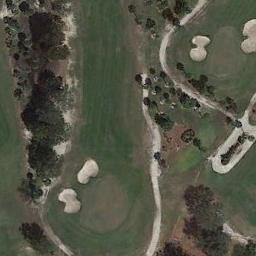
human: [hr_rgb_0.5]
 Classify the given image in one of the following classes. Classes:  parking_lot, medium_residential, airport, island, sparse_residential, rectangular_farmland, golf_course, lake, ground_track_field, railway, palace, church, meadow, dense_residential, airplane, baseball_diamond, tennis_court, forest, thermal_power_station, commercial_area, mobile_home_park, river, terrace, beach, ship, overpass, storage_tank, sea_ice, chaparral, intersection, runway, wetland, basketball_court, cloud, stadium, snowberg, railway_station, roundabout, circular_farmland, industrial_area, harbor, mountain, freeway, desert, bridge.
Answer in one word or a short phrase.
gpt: golf_course